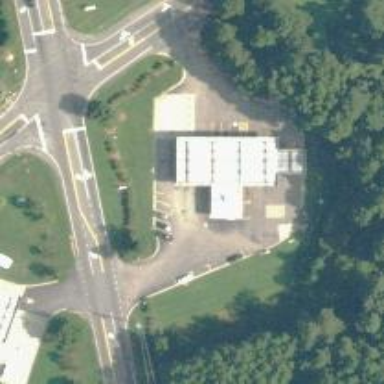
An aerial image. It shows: Convenience shop.